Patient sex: F
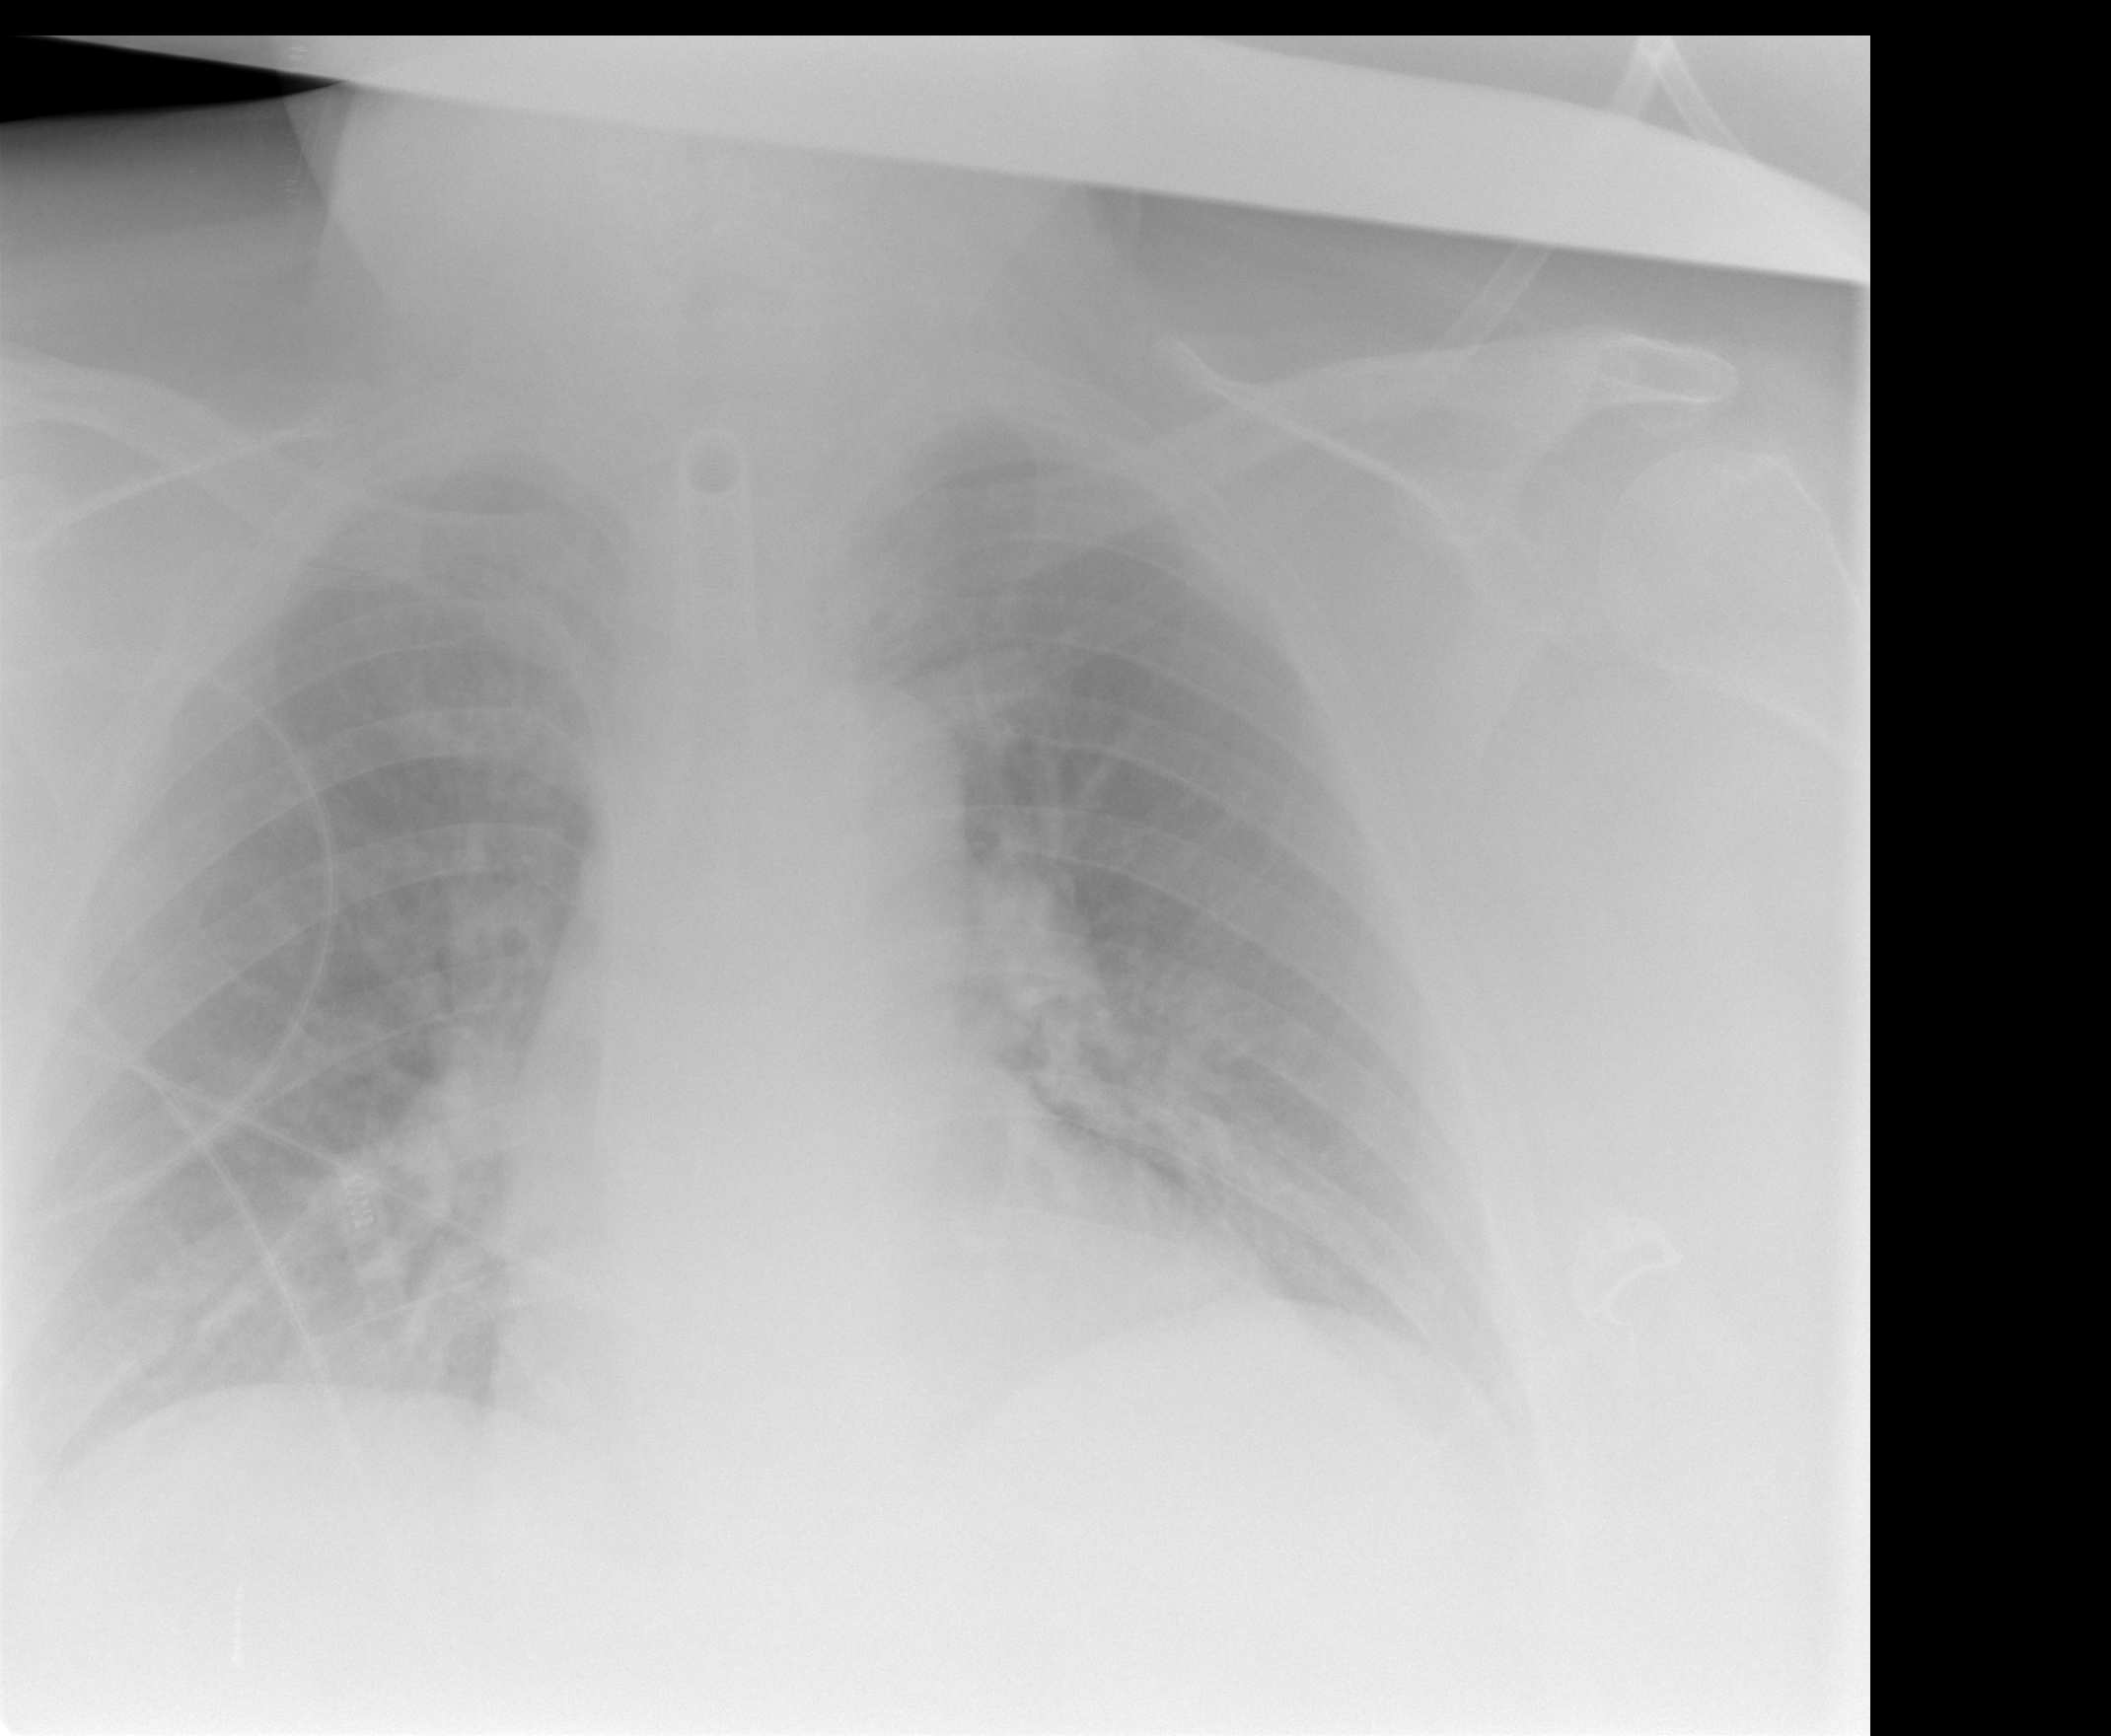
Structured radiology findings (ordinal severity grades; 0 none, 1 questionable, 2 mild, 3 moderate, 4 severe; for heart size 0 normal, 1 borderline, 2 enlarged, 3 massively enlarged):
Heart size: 2
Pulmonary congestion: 2
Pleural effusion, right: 1
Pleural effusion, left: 1
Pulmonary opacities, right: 2
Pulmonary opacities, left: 0
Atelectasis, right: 2
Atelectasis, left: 2